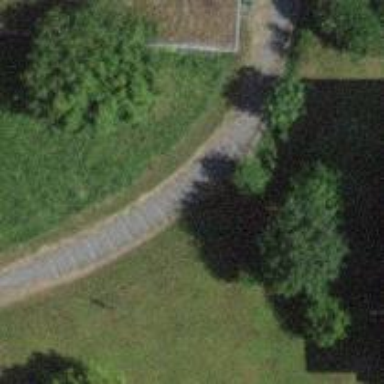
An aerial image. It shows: Road with steps.